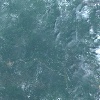
Label: land